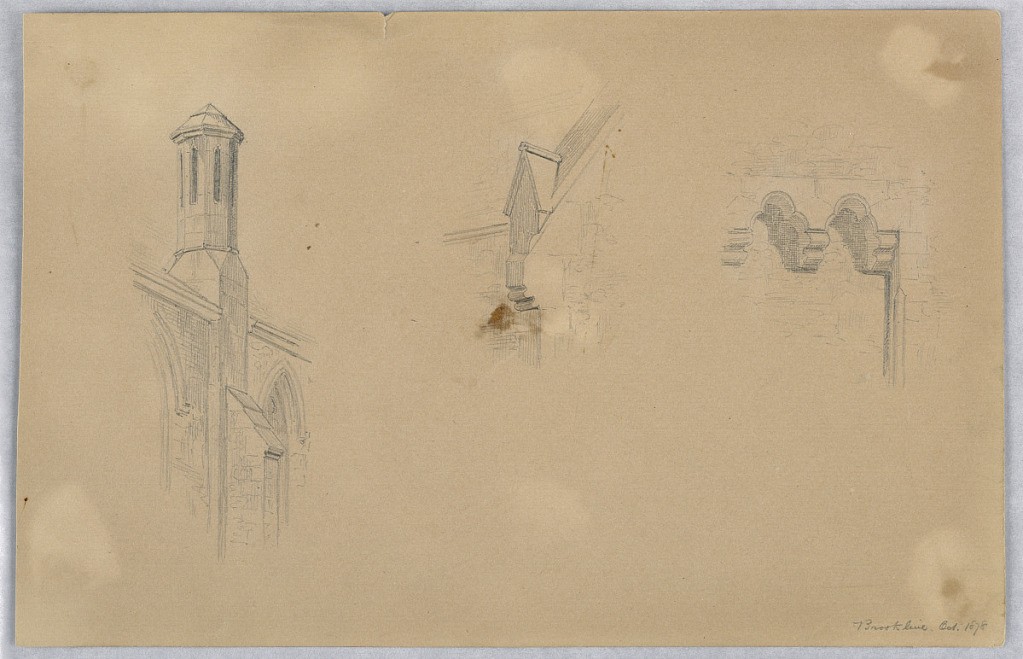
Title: Architectural Details from Church in Brookline
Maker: Arnold William Brunner, American, 1857–1925
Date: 1878
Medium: Graphite on light brown paper
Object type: Drawing
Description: Left, buttress and small tower; center and right, gable and niches.